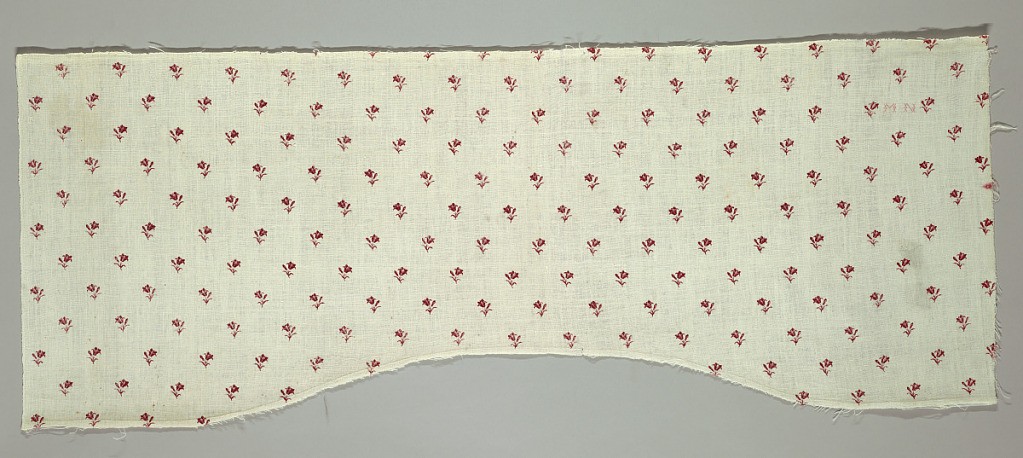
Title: Textile
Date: ca. 1785–95
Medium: cotton Technique: printed by engraved copper plate on plain weave
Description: All over small scale floral pattern printed in red on a white ground.